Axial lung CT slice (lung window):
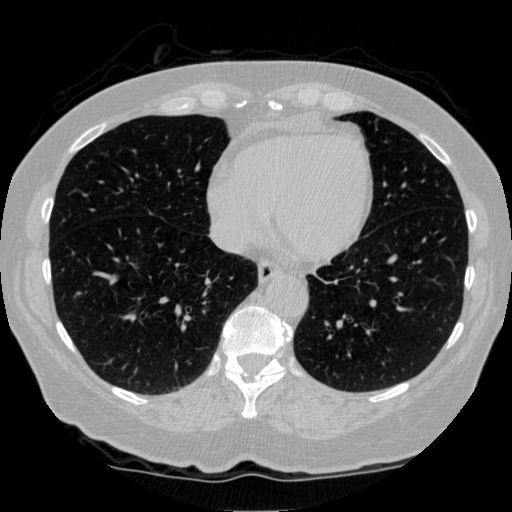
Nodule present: no